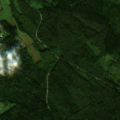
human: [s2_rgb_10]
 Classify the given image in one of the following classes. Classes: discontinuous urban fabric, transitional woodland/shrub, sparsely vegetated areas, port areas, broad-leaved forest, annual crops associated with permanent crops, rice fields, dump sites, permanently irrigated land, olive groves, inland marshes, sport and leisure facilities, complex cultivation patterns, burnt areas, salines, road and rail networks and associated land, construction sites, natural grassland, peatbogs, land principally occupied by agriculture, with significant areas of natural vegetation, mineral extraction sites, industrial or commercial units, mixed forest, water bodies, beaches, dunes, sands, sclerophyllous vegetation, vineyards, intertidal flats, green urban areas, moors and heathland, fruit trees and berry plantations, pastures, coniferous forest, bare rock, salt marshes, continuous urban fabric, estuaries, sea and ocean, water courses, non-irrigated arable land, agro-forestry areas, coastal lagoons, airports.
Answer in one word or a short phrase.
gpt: land principally occupied by agriculture, with significant areas of natural vegetation, mixed forest